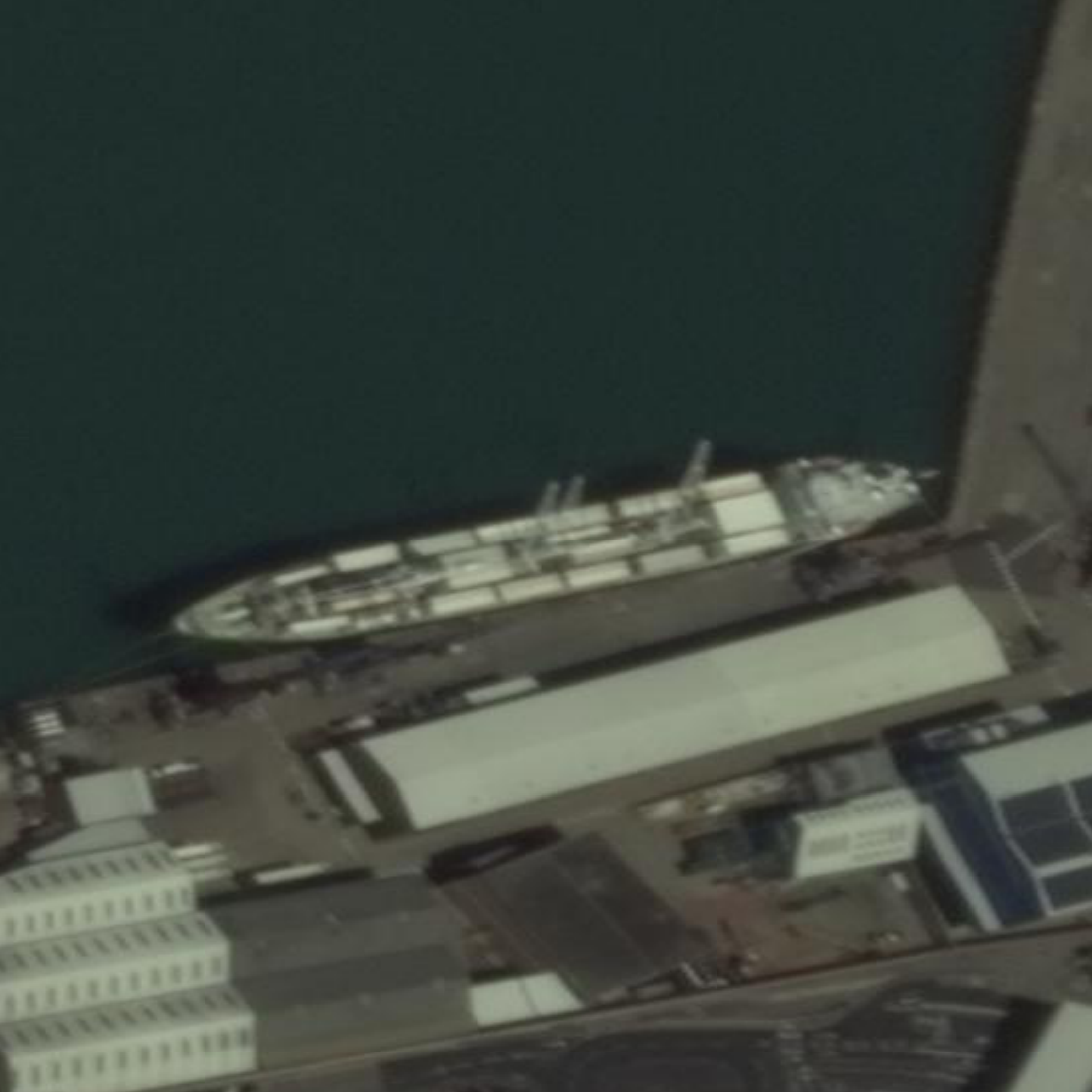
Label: civil